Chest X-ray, AP view. Patient: 66 years old, sex M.
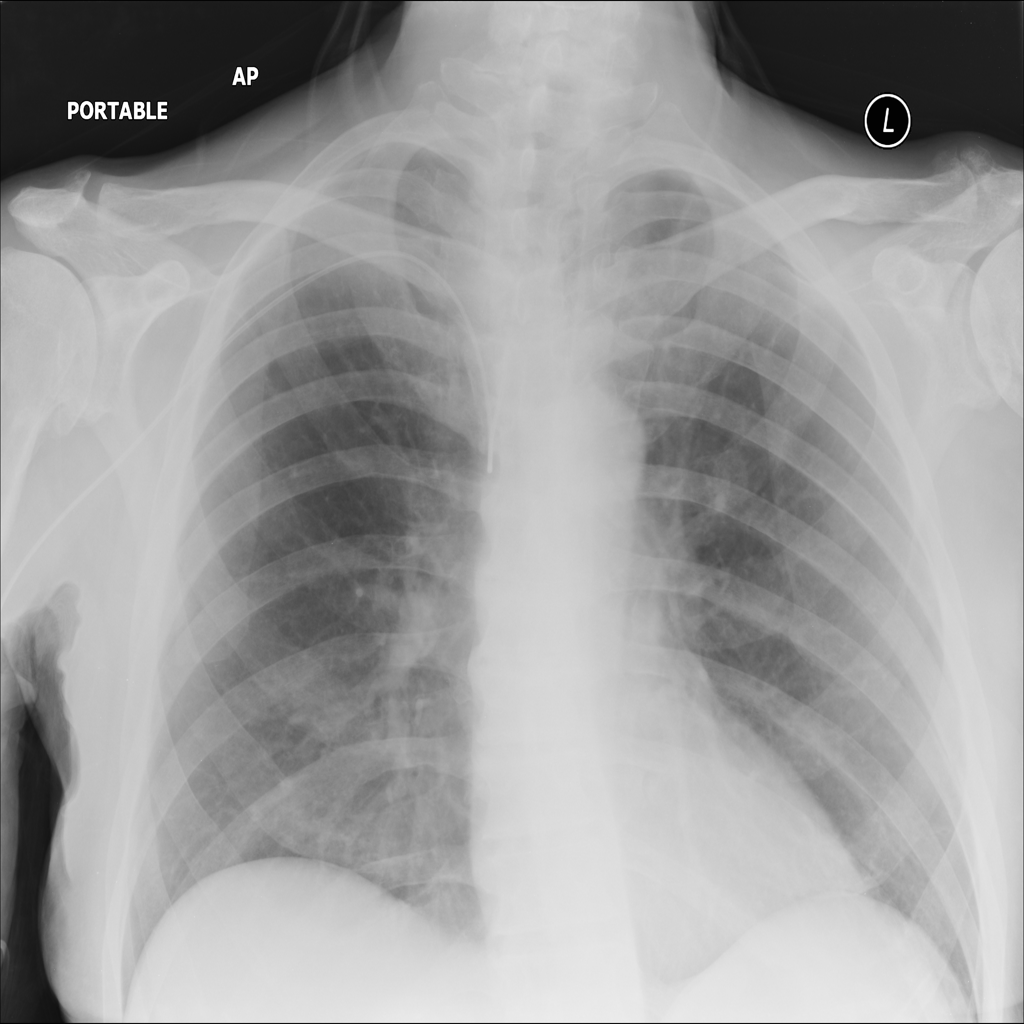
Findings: No Finding